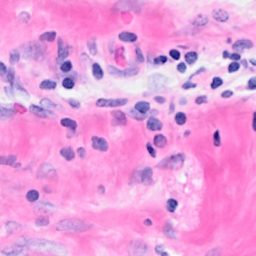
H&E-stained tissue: Breast